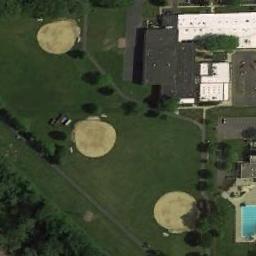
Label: baseball_diamond